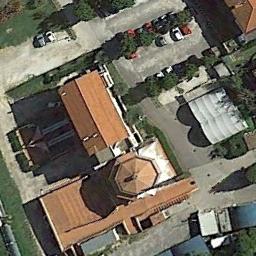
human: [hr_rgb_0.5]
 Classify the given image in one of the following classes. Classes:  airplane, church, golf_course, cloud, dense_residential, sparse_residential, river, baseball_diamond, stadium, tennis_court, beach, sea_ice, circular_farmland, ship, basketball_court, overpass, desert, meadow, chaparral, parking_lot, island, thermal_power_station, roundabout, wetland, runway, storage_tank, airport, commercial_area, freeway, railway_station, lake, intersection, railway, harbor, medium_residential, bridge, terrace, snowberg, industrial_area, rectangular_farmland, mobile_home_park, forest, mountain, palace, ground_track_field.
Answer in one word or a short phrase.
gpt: church